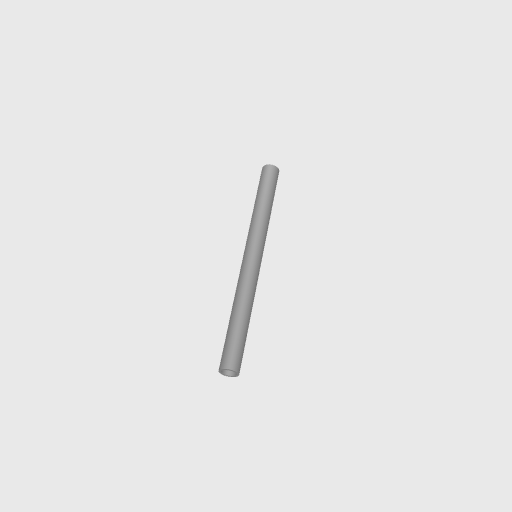
Part: AluminumTube6ID8OD100